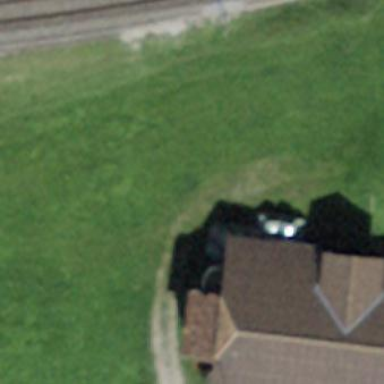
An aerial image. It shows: Barn.